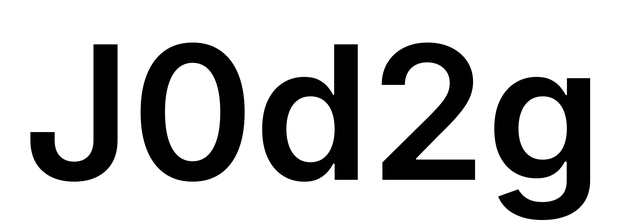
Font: Inter_SemiBold